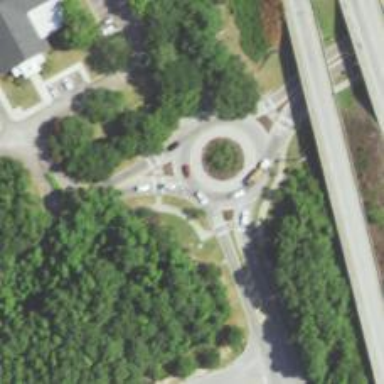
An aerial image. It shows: Secondary road made of asphalt leading to roundabout.